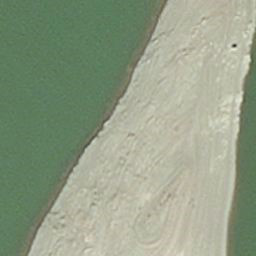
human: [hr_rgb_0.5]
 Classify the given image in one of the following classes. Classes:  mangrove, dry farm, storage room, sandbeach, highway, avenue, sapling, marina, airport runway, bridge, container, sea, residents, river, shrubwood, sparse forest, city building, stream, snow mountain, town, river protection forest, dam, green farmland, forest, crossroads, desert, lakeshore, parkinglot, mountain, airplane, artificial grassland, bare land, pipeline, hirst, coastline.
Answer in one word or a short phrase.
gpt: hirst